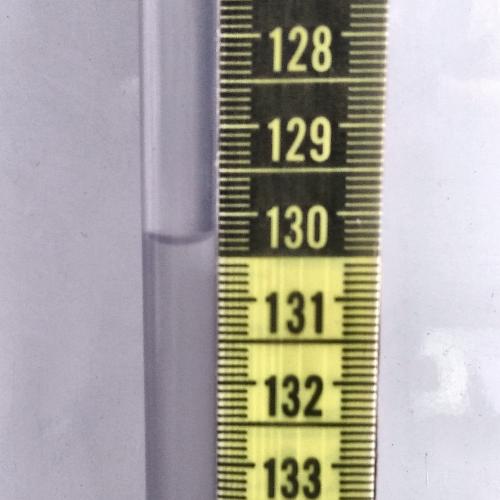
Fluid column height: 130.3 cm